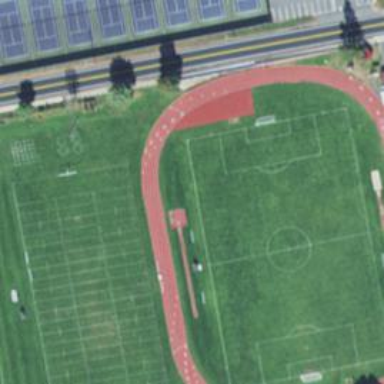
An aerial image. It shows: Track in leisure land.